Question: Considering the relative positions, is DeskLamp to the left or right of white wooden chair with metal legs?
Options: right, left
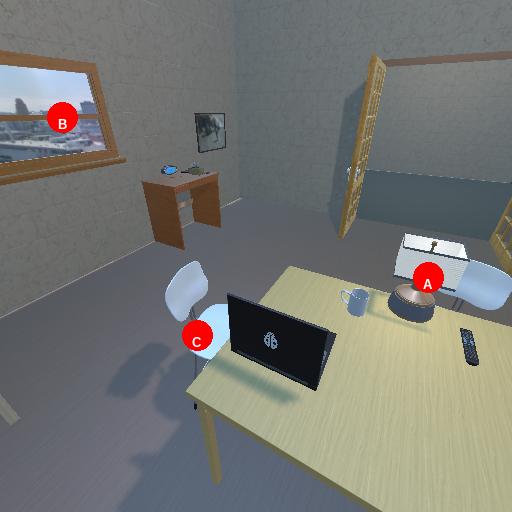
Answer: right